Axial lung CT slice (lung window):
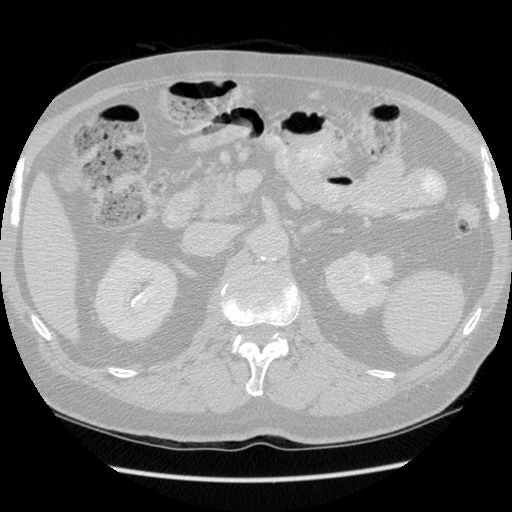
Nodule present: no